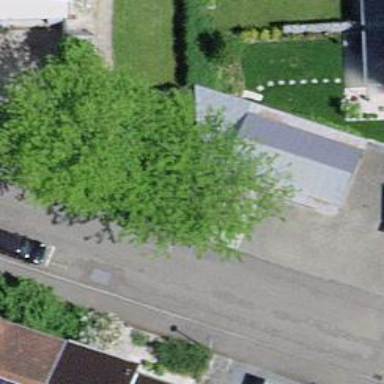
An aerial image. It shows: Garage building.